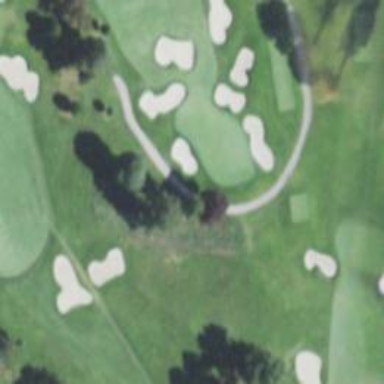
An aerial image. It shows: Pathway for golfing.